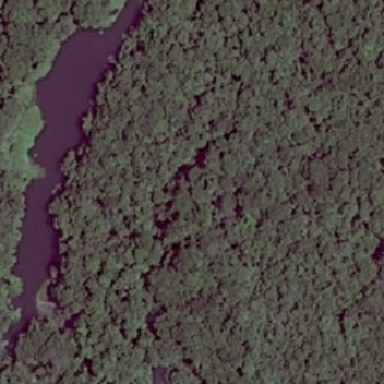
There is a dark blue stream in the middle of the forest .